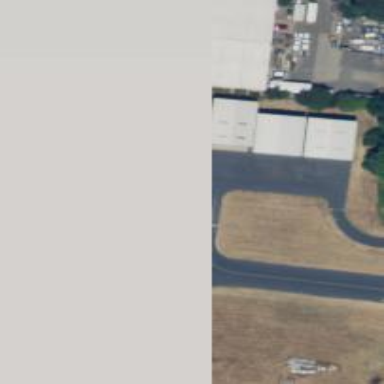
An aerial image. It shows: Asphalt service road that functions as taxiway at the airport.